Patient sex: M
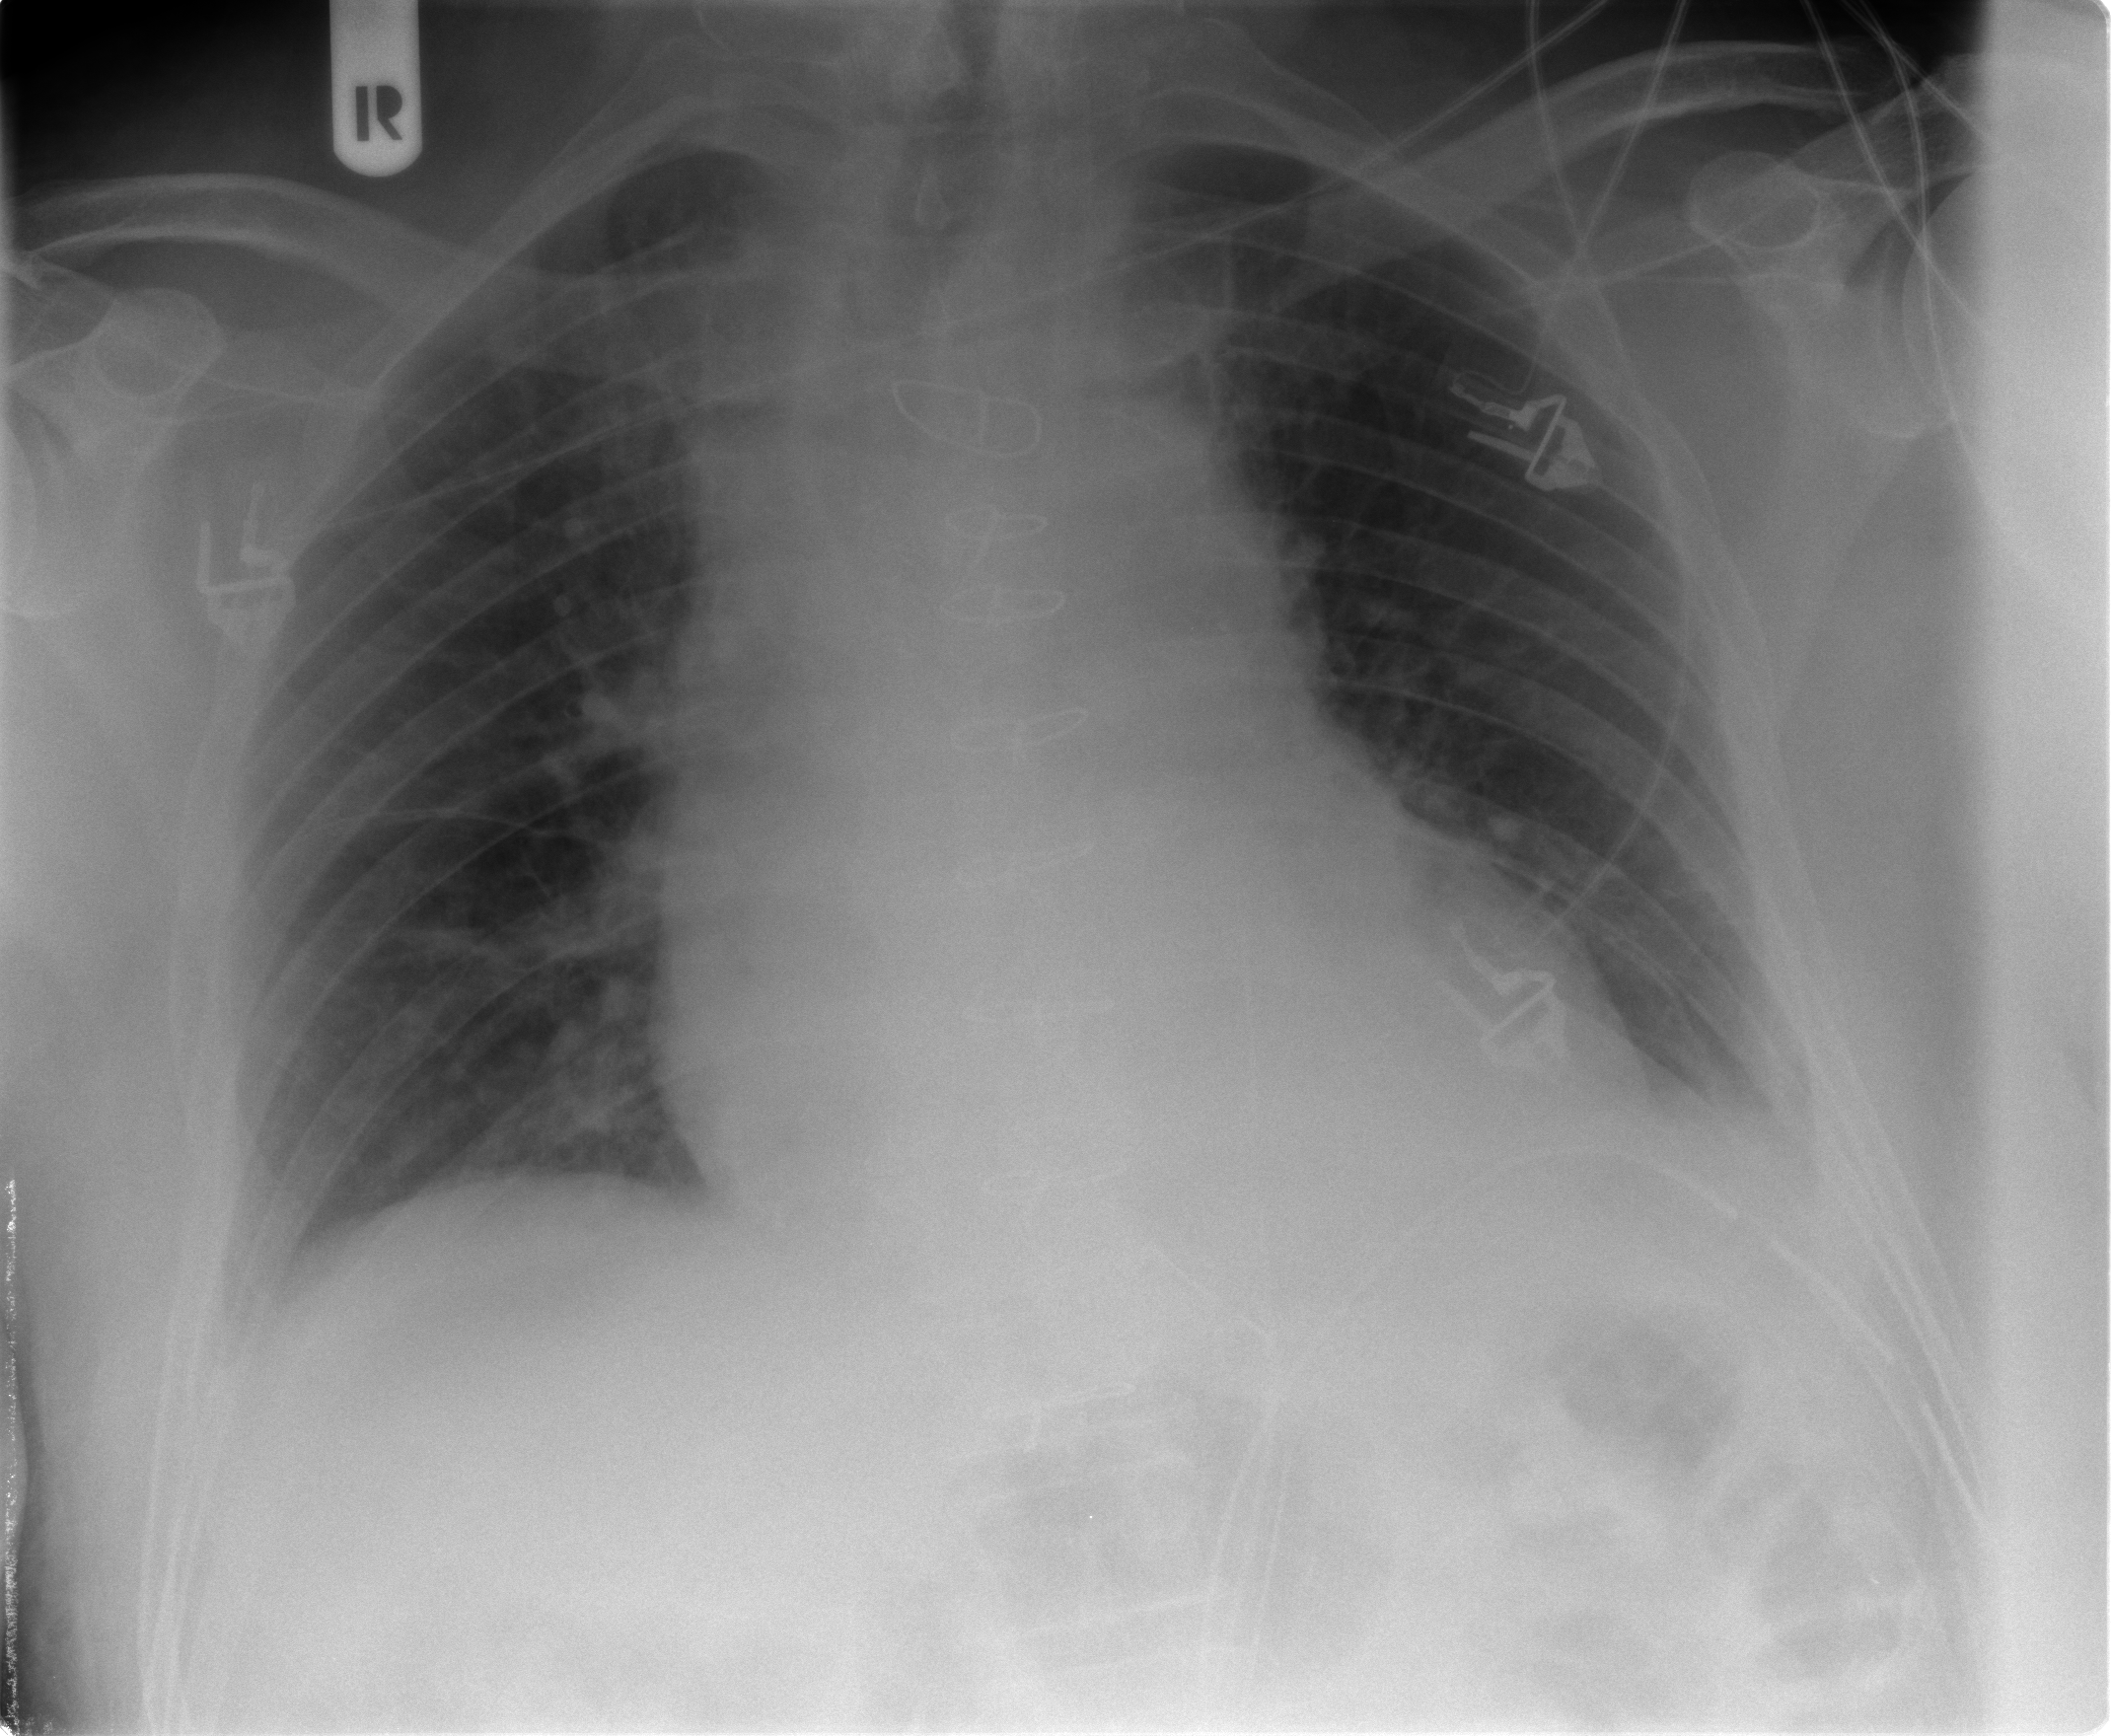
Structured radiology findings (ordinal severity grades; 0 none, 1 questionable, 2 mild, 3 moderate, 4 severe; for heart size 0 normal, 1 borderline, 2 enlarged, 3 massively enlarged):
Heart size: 2
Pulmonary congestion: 0
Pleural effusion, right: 0
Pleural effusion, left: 2
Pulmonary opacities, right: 0
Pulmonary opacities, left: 0
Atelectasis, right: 0
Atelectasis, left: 2